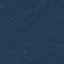
Label: Forest